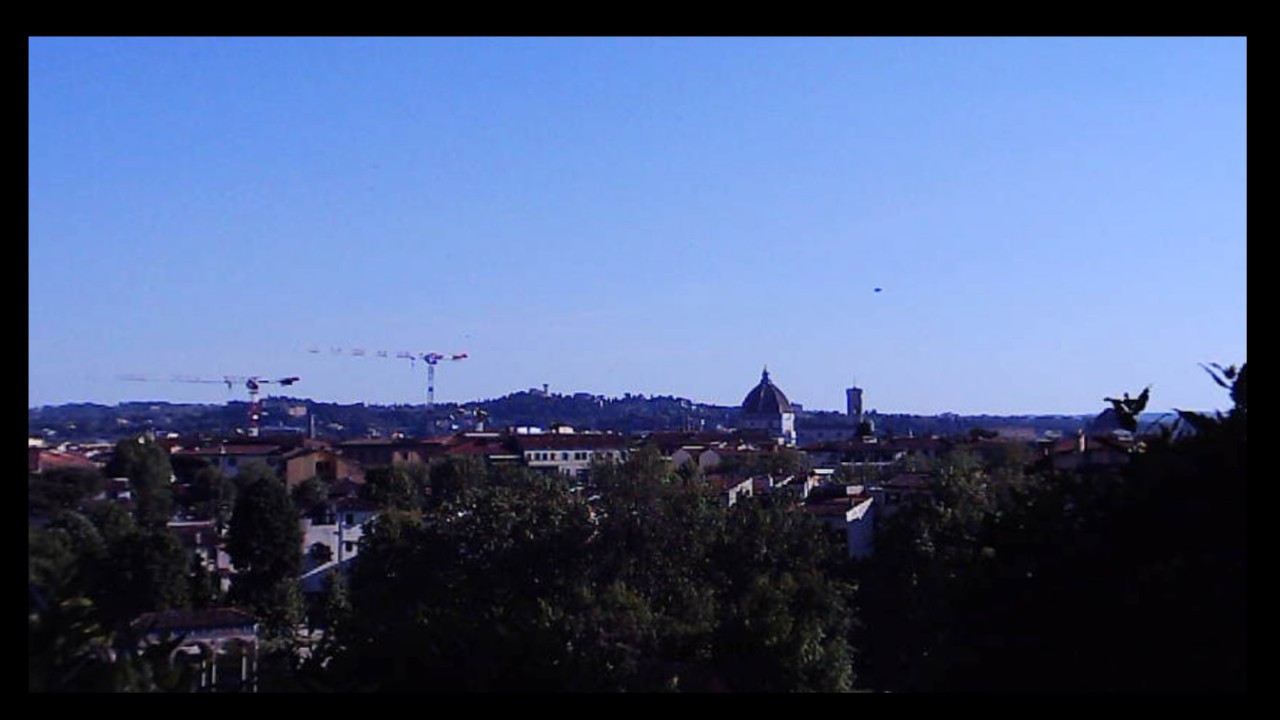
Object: Betafpv air75